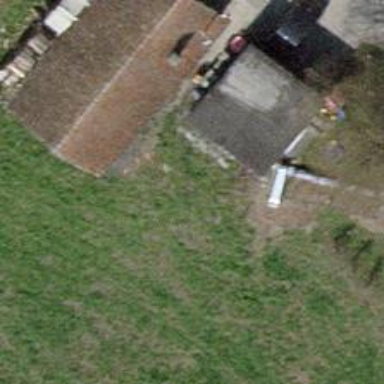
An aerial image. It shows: Shed building.